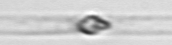
Label: Dactyliosolen_blavyanus